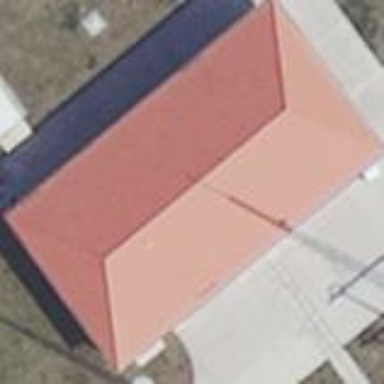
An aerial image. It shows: Electricity building with red hipped roof. It houses switchgear.